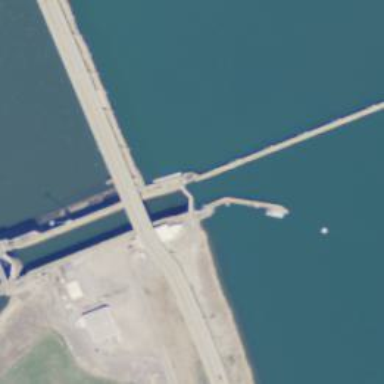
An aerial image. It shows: Lock gate on waterway.